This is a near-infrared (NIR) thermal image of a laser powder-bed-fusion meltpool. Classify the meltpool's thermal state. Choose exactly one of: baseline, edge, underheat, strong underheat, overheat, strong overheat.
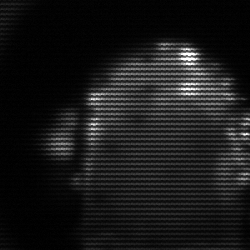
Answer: baseline